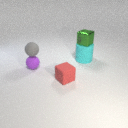
large cyan rubber cylinder behind small purple rubber sphere